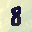
Label: 8